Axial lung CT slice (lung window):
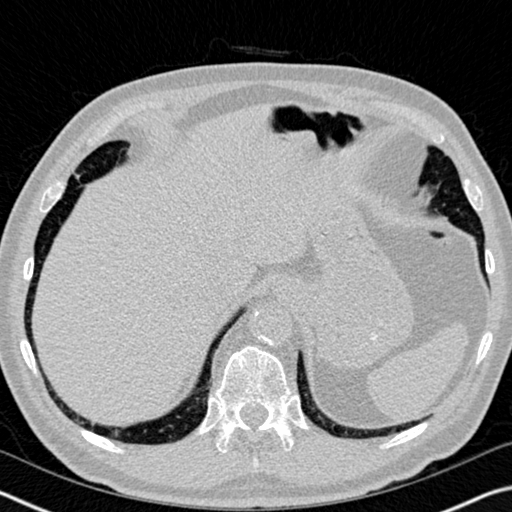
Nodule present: no